Question: I'm using: SpringSource Tool Suite Version: 2.9.0.RELEASE Build Id: 201203011000.
Can someone tell me how can I fix the mess I've got in Project Explorer, which is all items are sorted alphabetically despite of them being file or folder. Take a look at the screenshot I've attached.
I'll appreciate your help, thanks!
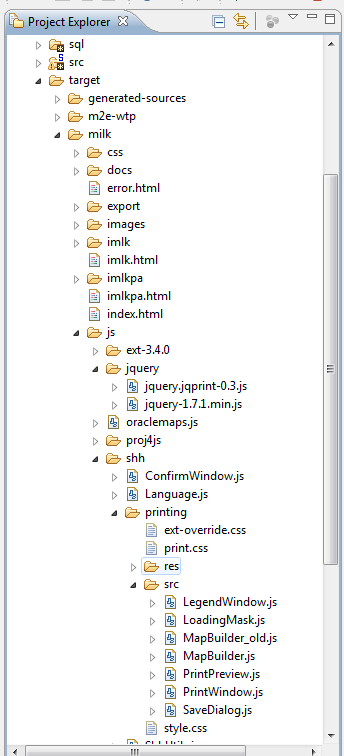
Answer: There are several bug reports out there that indicate that this is caused by some plugins, e.g. or . I see that you're using , that might be one of the reasons.
Have you tried the or views? They shouldn't change the order.
Ticket references:
- <URL>